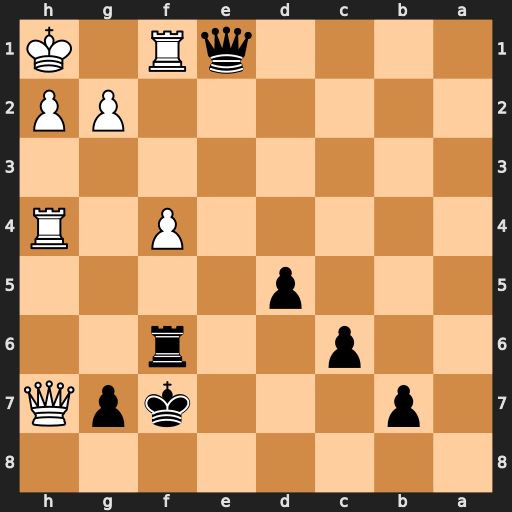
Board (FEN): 8/1p3kpQ/2p2r2/3p4/5P1R/8/6PP/4qR1K
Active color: b
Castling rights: -
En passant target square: -
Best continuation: Qxf1#